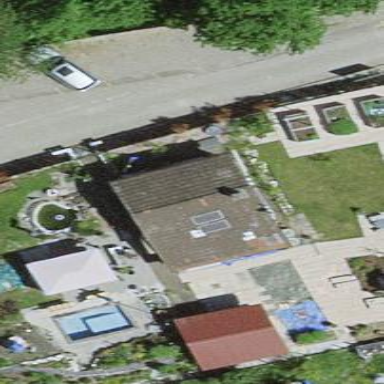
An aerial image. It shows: Bungalow.